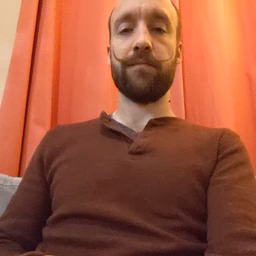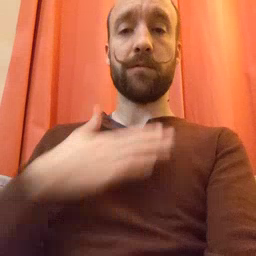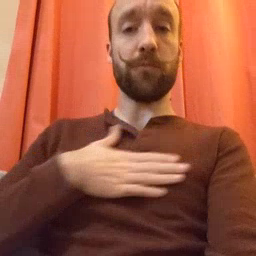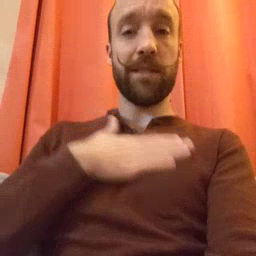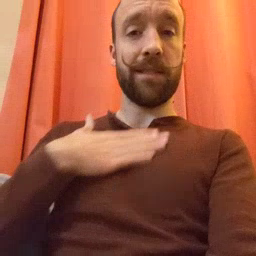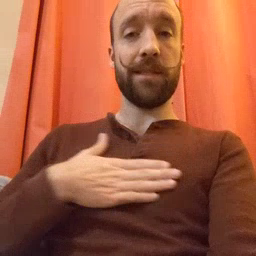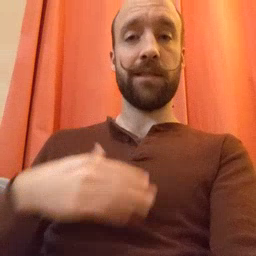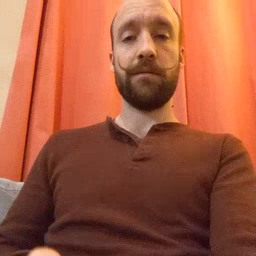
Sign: please